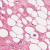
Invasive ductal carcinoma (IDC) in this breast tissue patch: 0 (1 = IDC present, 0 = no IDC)